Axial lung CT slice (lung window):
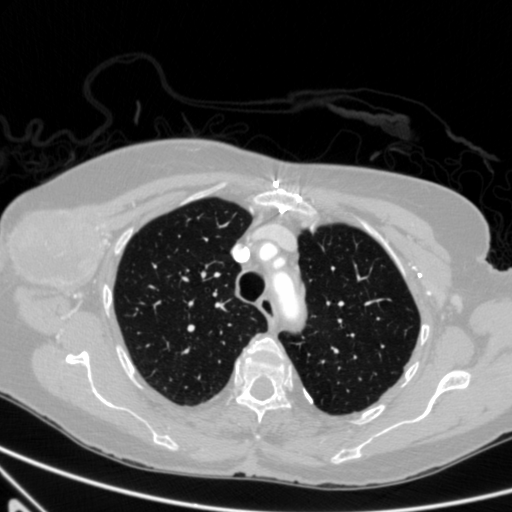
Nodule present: no